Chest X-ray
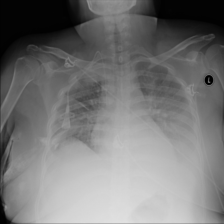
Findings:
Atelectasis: positive
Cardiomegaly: negative
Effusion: positive
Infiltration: negative
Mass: positive
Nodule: negative
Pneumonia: negative
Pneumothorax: negative
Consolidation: negative
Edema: negative
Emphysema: negative
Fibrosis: negative
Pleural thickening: negative
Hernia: negative